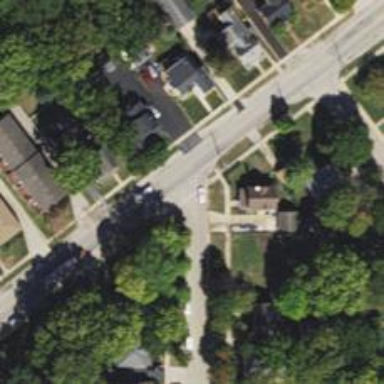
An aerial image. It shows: Residential road with separate asphalt sidewalk.